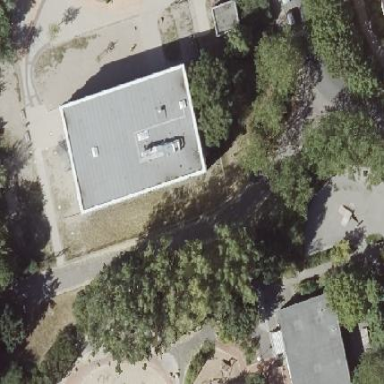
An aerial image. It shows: School building with flat roof.